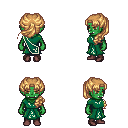
a pixel art fantasy rpg character, female body template, orc, green skin, sash dress, gold greaves, light blonde princess hairstyle, maroon shoes, four views (front, back, left, right), 2x2 character sprite sheet, small pixel art, hard edges, no anti-aliasing